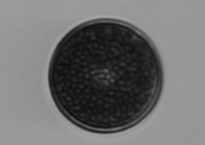
Label: Coscinodiscus